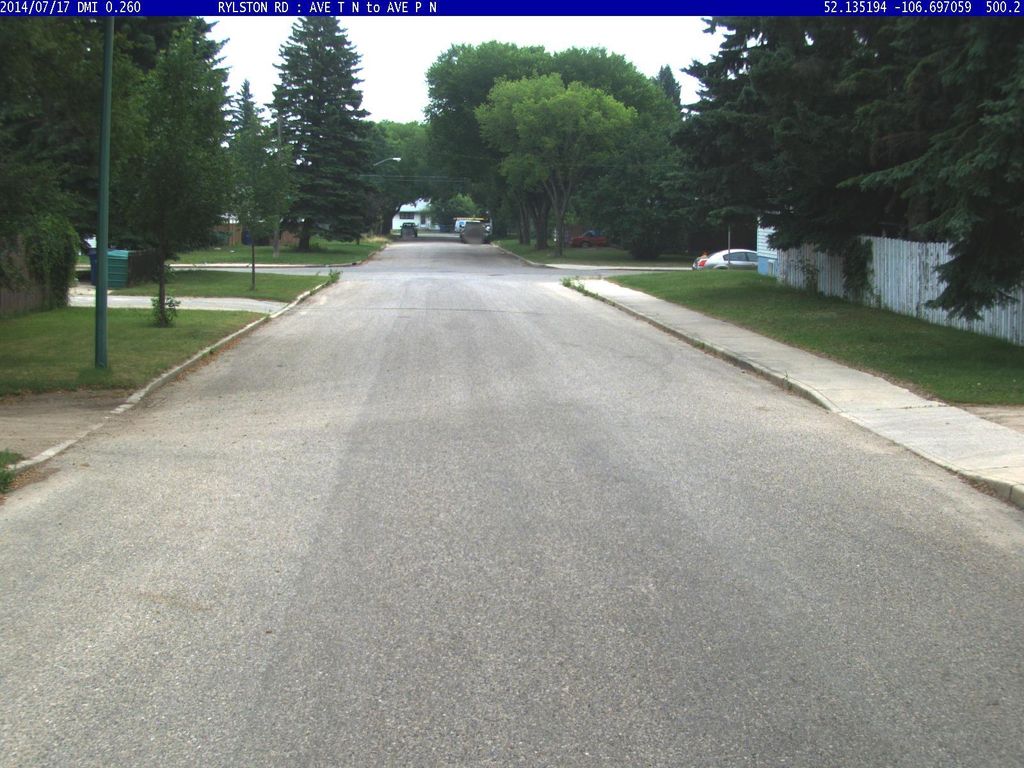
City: saskatoon